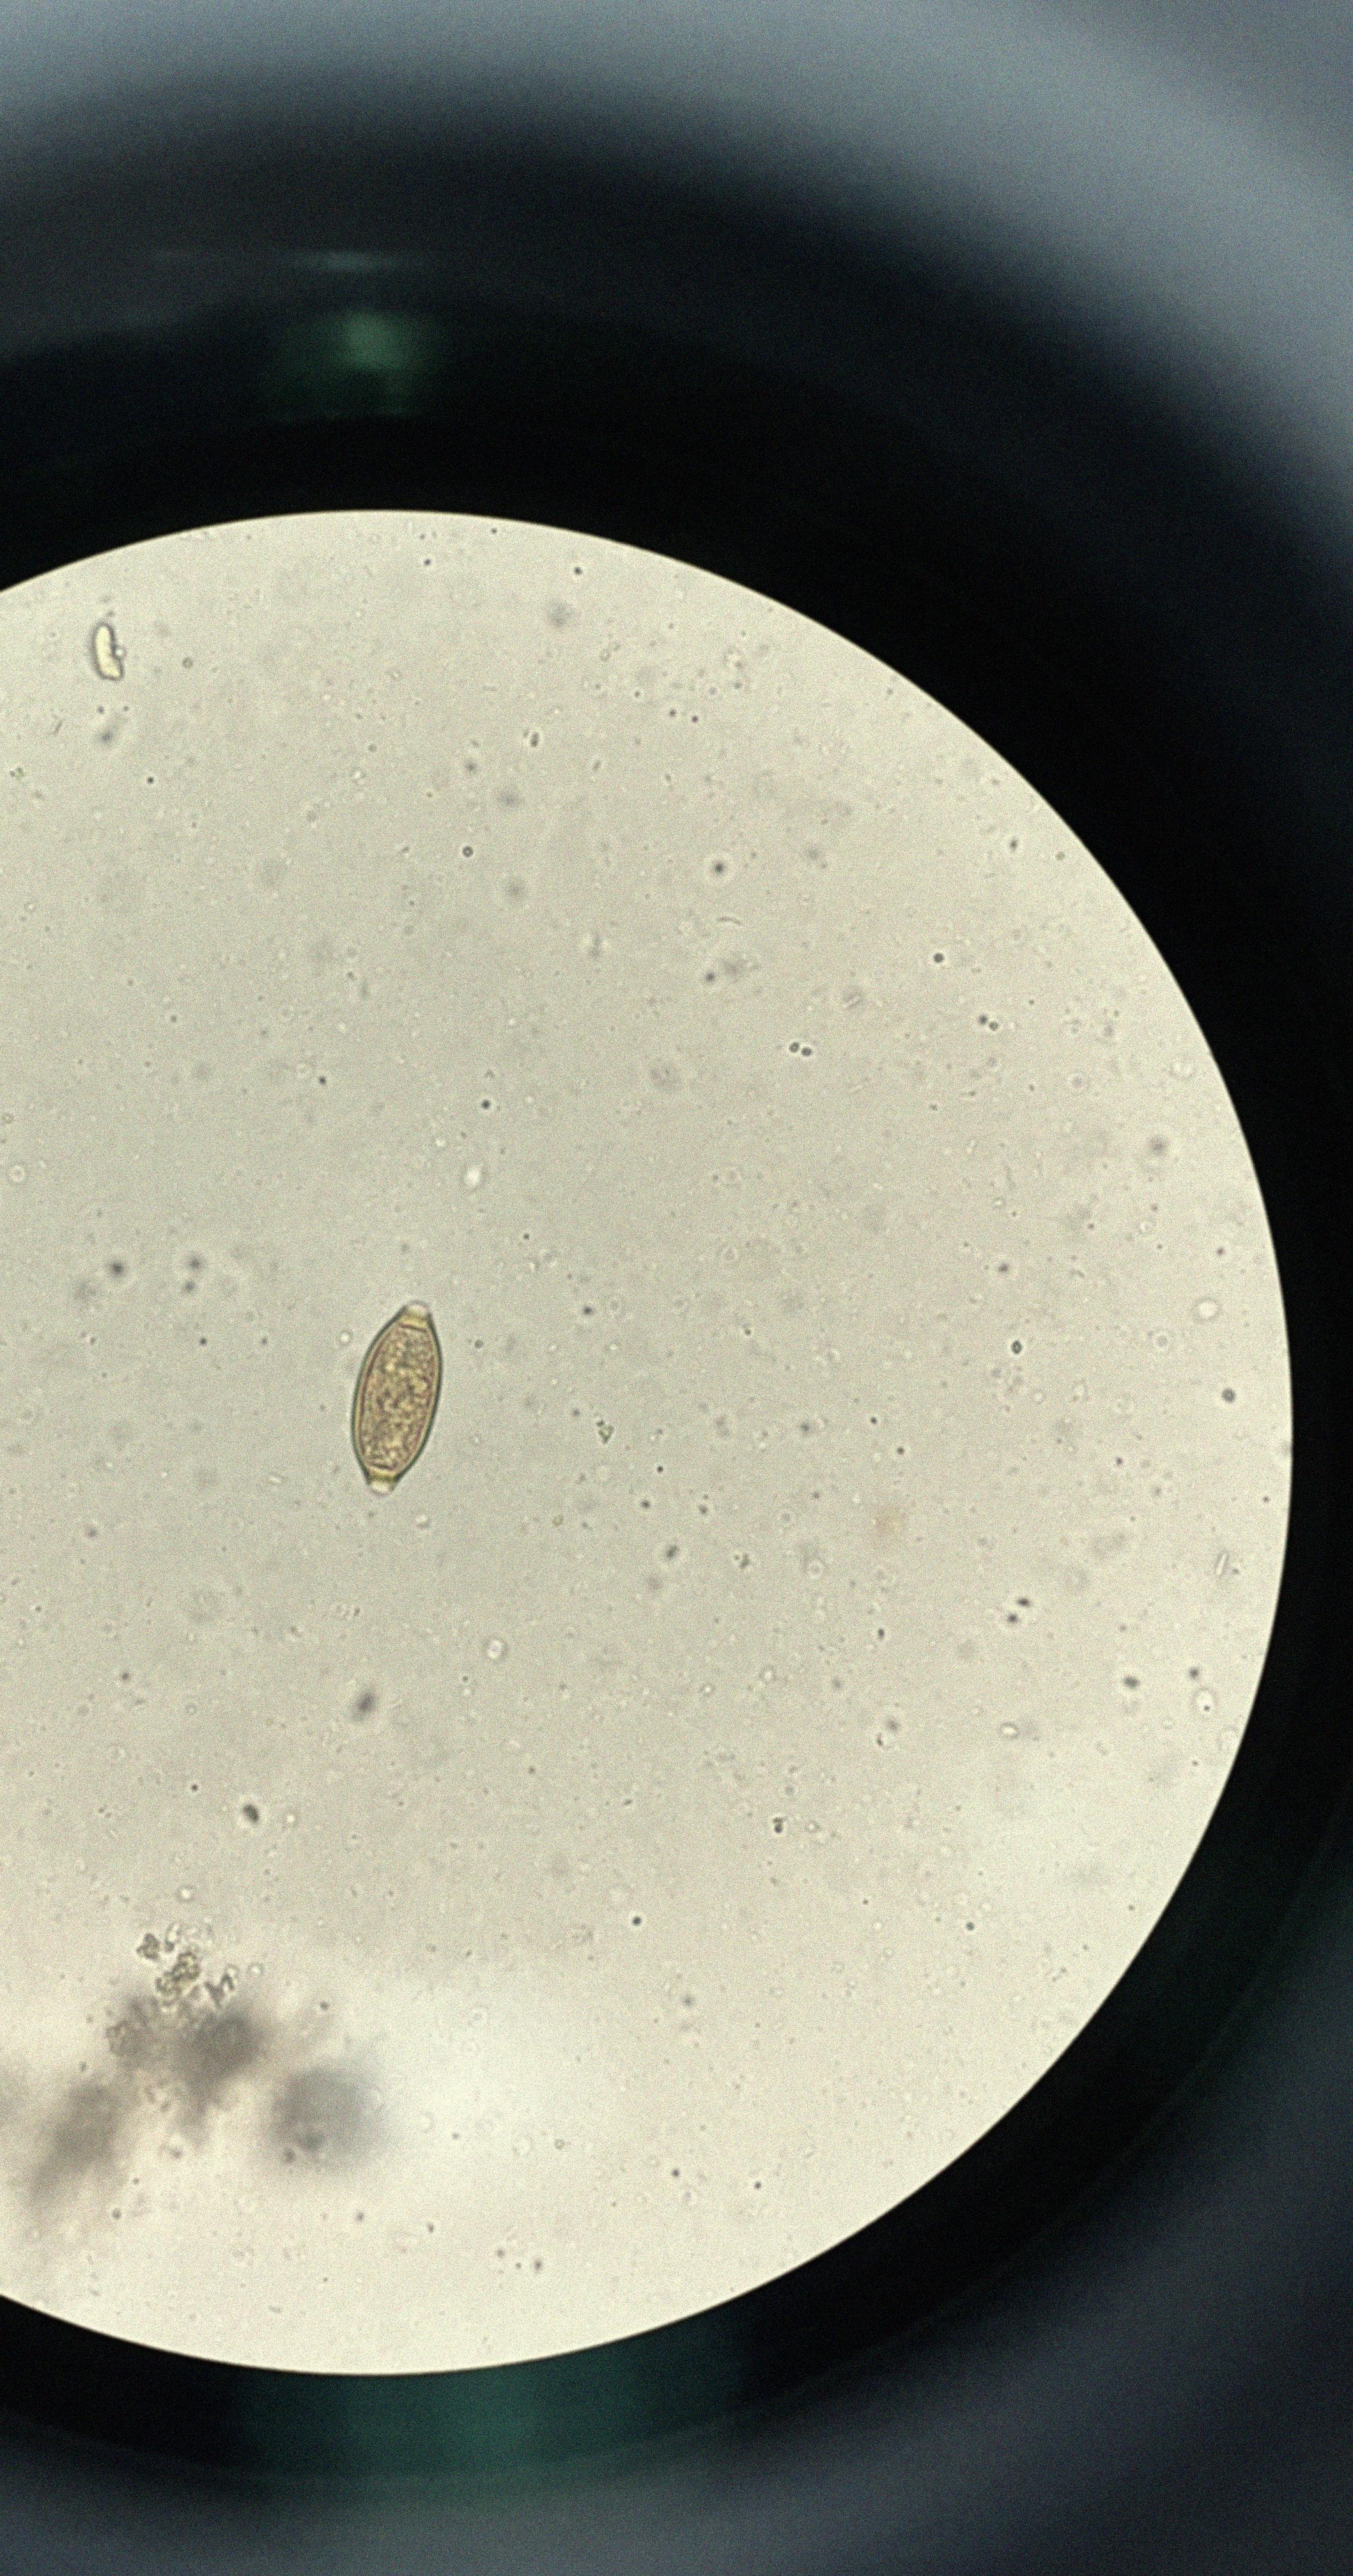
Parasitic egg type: Trichuris trichiura